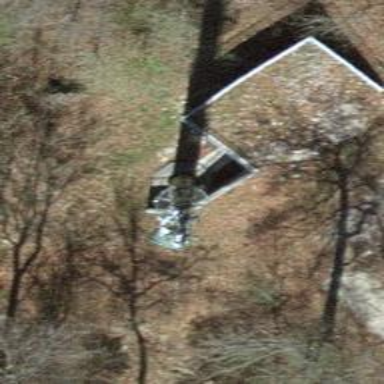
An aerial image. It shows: Communication mast tower.